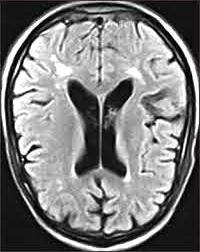
Label: notumor